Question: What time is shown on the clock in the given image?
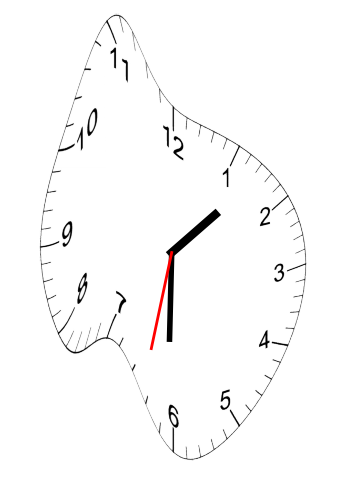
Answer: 01:30:32